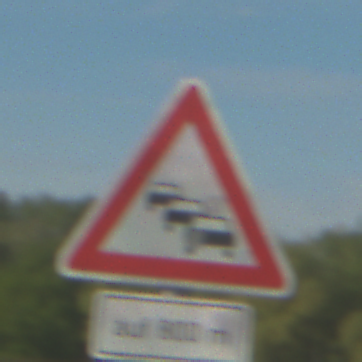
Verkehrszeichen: Stau
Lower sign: LaengeEinerStrecke5
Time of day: MorningAfternoon
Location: Outdoor (Suburban)
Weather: PartlyCloudy
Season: NotSpecified
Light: Natural